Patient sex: F
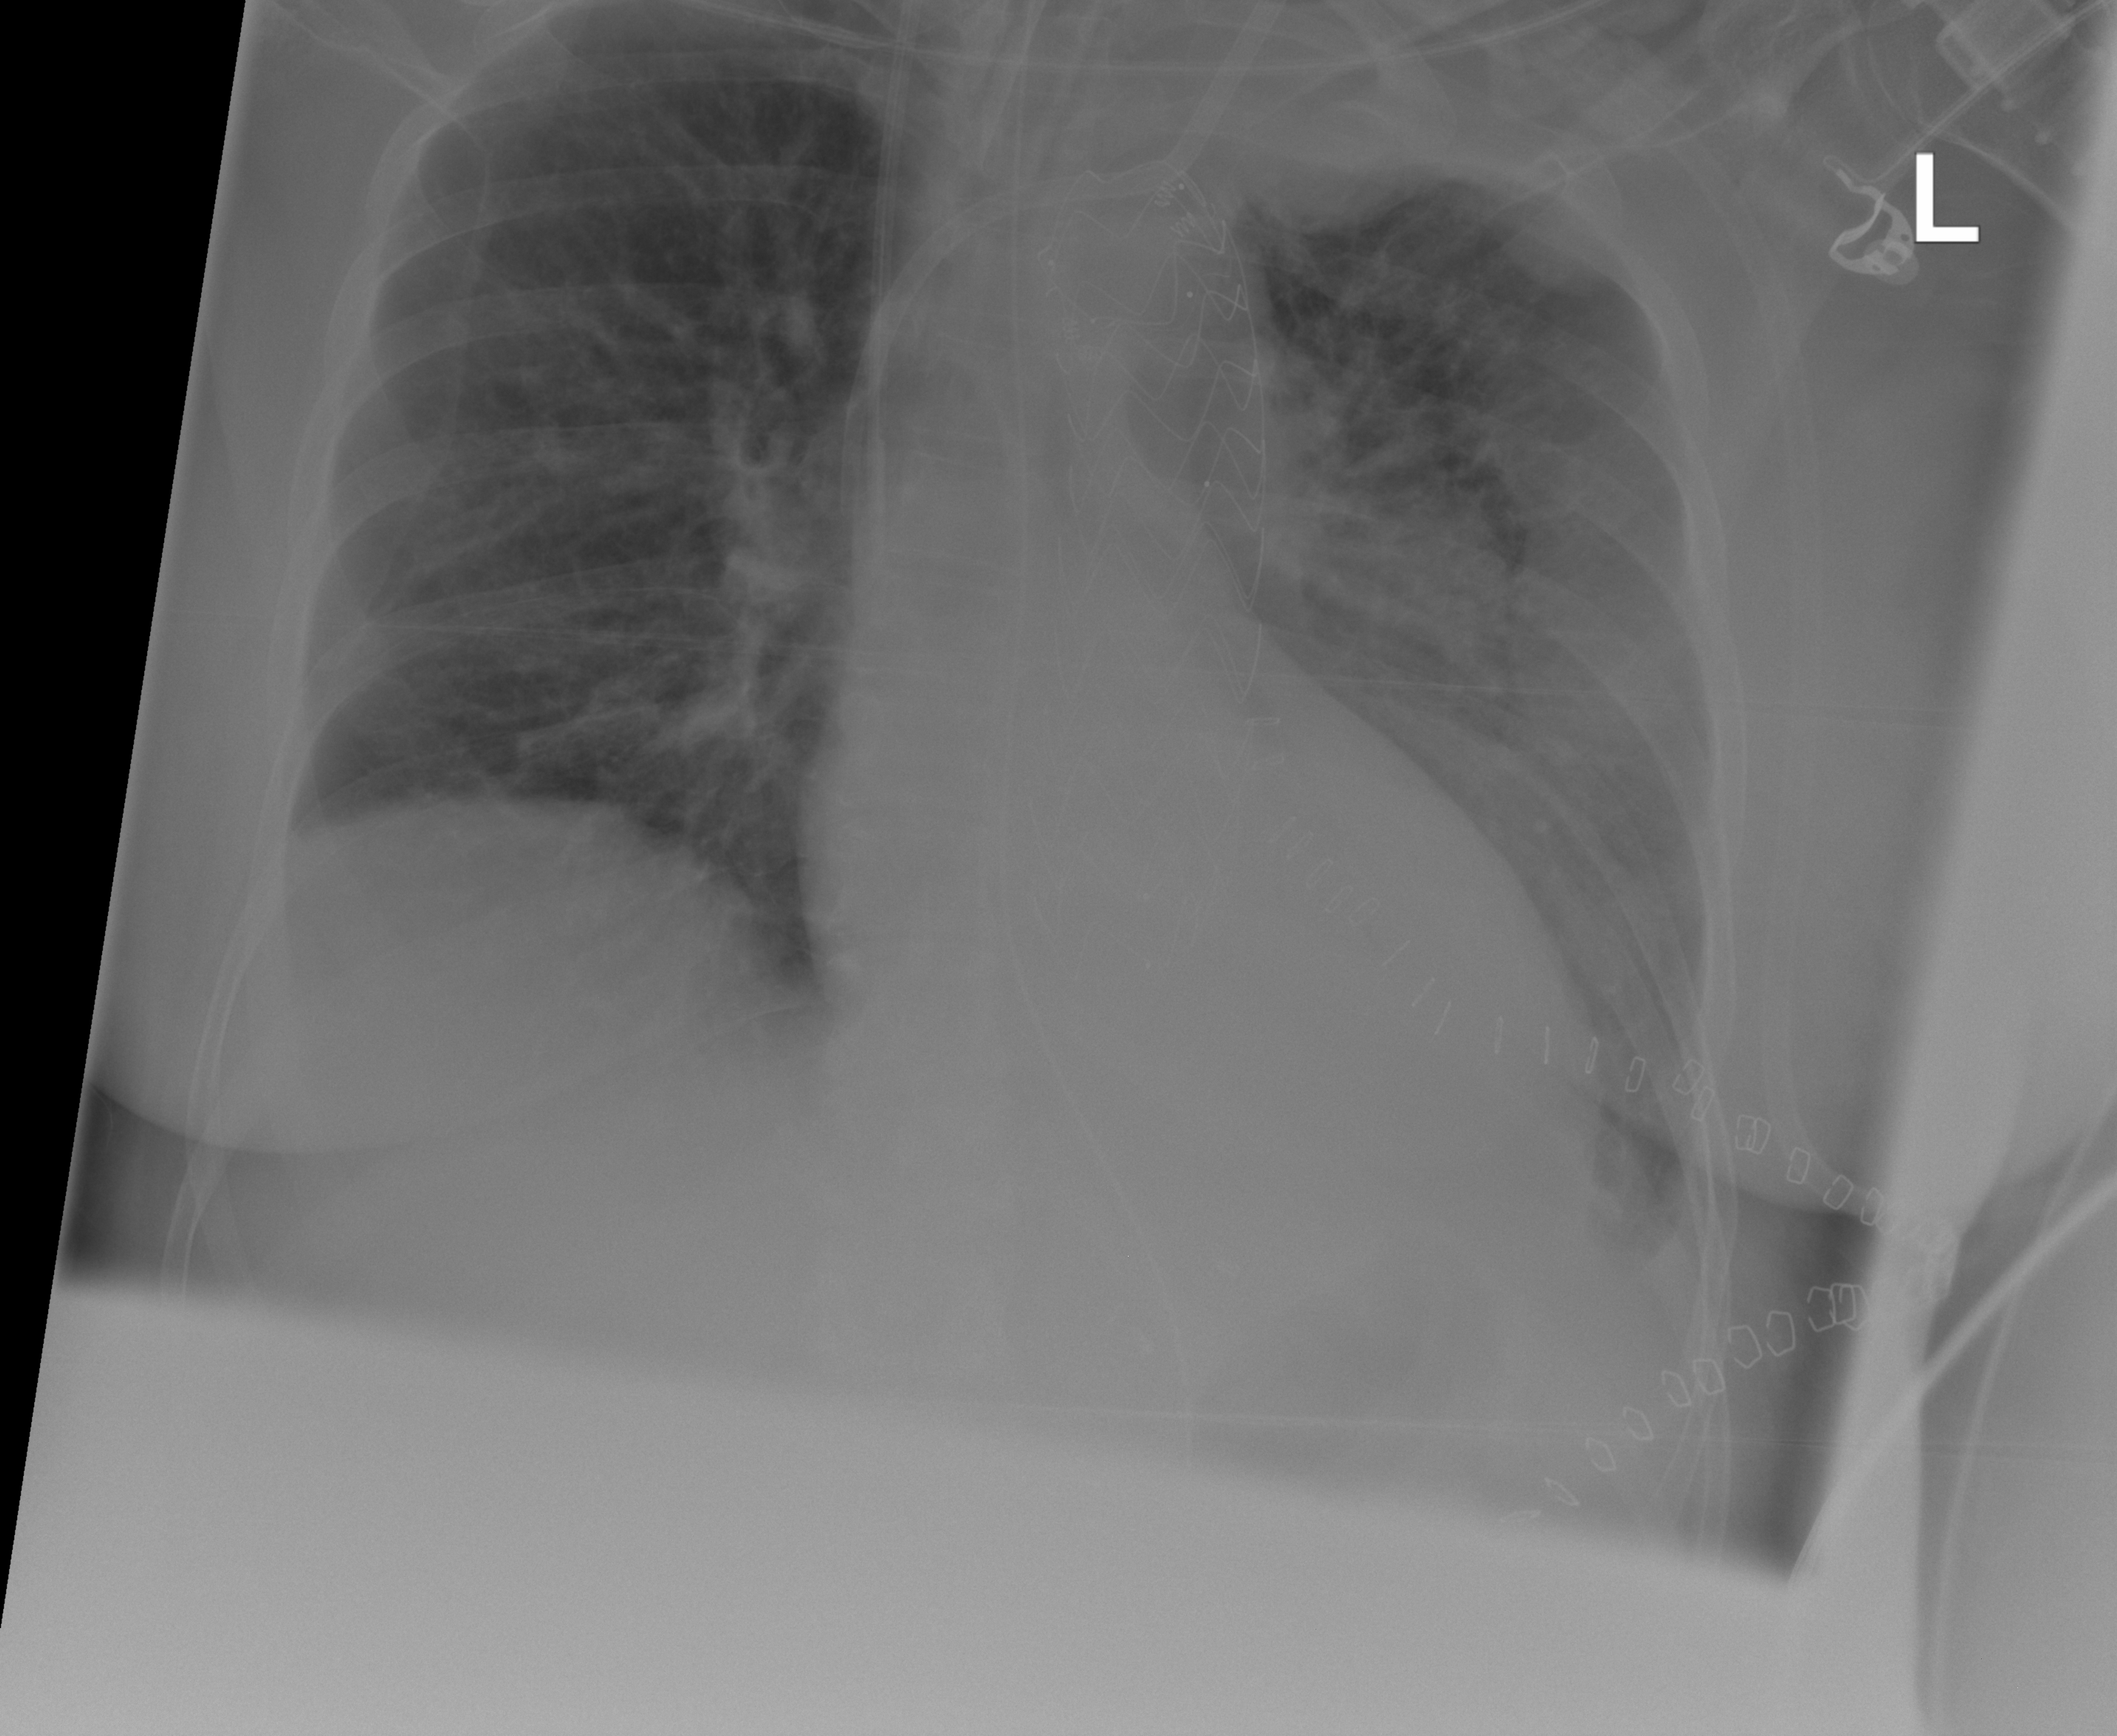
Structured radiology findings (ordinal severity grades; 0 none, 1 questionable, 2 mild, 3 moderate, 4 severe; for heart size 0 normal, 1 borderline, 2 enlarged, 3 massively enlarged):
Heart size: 1
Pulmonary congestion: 1
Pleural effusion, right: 0
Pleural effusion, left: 3
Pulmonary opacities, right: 0
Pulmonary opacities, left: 1
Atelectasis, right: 0
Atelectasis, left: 2